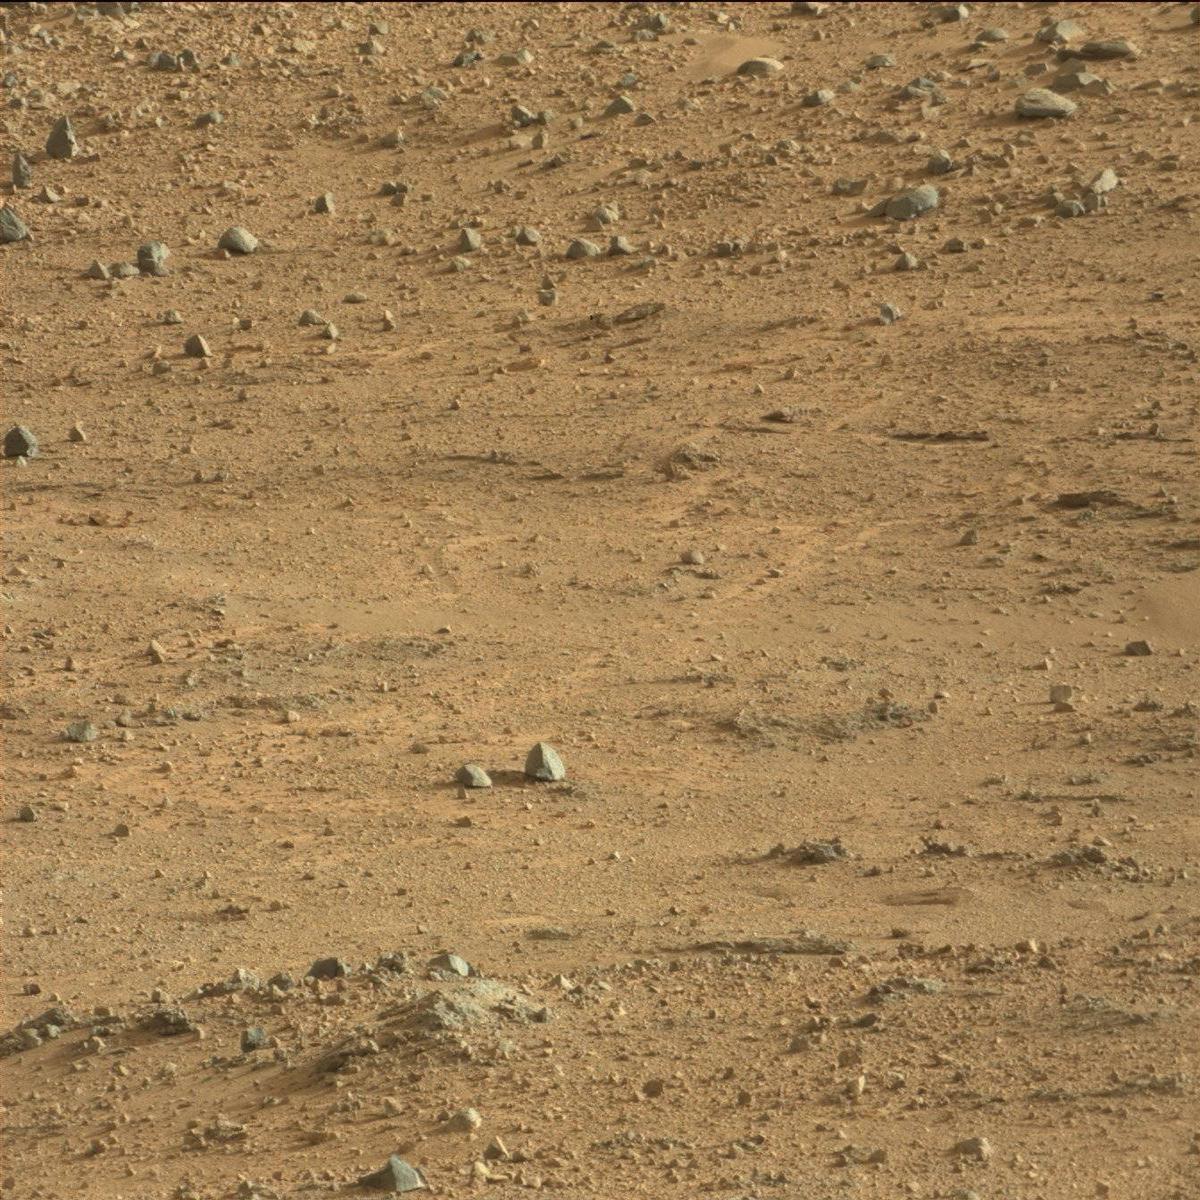
Terrain classes present: Bedrock, Rock, Sand / Soil